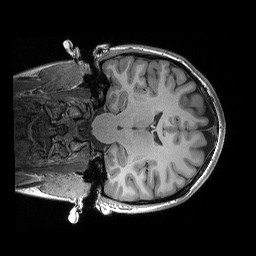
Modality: T1w
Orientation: coronal
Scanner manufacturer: siemens
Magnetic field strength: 3 T
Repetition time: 2.3 s
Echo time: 0.00298 s